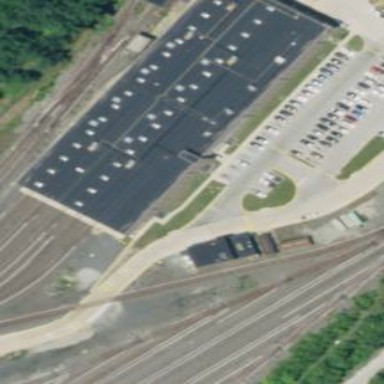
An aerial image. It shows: Engine shed building located next to railway.